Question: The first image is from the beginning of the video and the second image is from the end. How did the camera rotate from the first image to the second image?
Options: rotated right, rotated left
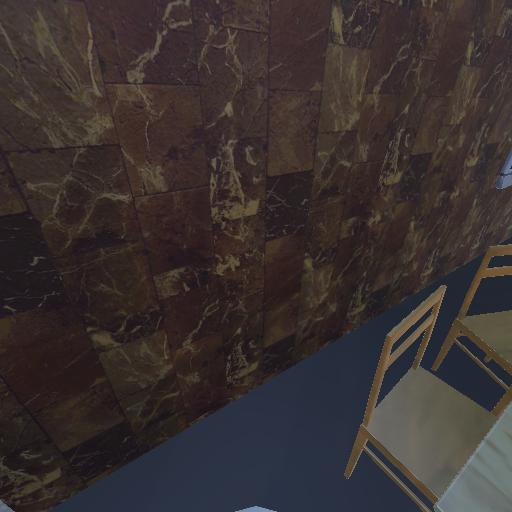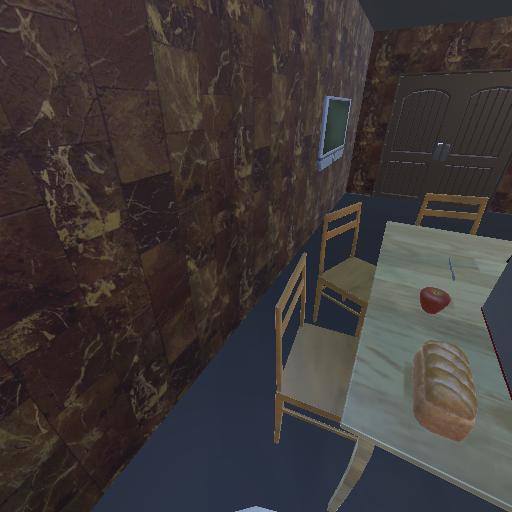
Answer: rotated right